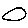
Label: circle